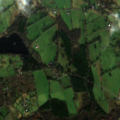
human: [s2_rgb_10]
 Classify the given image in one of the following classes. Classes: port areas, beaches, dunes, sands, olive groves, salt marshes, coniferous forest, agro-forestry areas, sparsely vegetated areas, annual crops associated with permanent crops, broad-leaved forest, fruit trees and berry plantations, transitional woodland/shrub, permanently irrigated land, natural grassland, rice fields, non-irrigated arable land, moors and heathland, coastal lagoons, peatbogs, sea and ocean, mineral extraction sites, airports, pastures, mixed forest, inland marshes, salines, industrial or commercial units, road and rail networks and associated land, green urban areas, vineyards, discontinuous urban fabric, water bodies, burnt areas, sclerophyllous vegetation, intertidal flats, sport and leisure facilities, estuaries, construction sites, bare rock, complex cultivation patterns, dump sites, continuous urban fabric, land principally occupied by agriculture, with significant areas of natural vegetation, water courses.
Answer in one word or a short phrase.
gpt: pastures, land principally occupied by agriculture, with significant areas of natural vegetation, broad-leaved forest, mixed forest